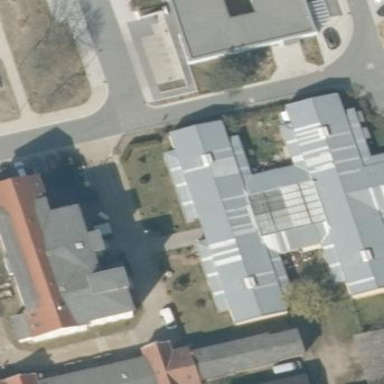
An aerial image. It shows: Nursing home.